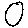
Label: circle